Interaction volume radius: 5 \u00c5
Interaction volume height: 30 \u00c5
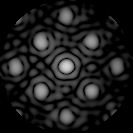
Disorder parameter: 0.216